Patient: sex M, age 80
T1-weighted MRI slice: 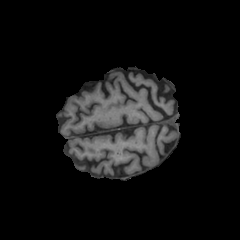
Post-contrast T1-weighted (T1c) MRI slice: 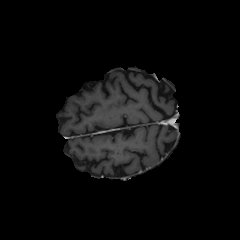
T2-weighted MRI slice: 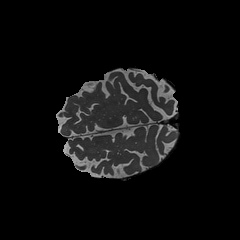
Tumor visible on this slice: no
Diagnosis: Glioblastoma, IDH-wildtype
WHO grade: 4